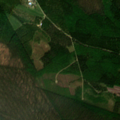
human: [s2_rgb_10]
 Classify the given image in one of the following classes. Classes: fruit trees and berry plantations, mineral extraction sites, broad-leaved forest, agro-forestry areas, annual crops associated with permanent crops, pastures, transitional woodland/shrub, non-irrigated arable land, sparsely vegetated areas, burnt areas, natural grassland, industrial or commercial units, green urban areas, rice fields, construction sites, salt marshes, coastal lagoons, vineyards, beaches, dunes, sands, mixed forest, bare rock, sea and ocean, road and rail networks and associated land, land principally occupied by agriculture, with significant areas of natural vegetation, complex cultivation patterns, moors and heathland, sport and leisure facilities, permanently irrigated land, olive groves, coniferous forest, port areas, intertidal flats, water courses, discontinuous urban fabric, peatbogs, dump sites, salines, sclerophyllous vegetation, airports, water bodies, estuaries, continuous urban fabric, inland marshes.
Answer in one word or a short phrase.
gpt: coniferous forest, mixed forest, transitional woodland/shrub